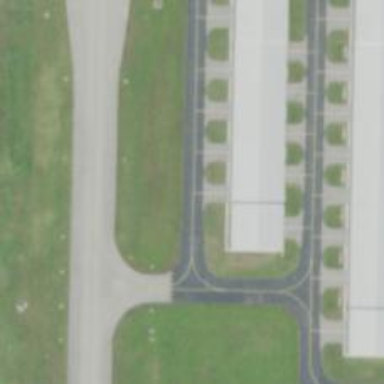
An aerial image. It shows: Image of taxiway at airport.